Interaction volume radius: 5 \u00c5
Interaction volume height: 15 \u00c5
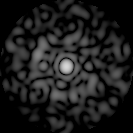
Disorder parameter: 0.8685